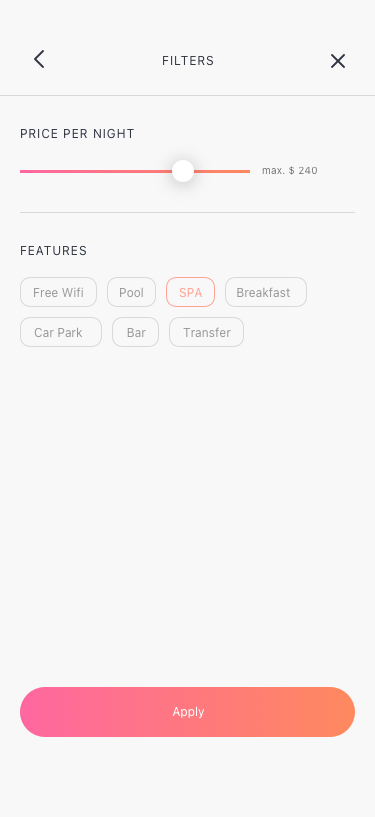
Text in this UI design:
Country
Jazz
Metal
Hip Hop
Pop
Rock
Classical
Genres
max. 8 min
LENGHT
Filters